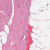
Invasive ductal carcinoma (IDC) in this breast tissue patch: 0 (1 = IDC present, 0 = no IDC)